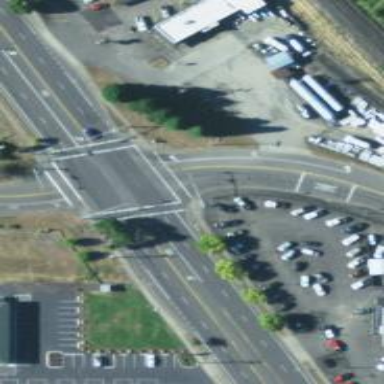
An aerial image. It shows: Solid stop line on the road.